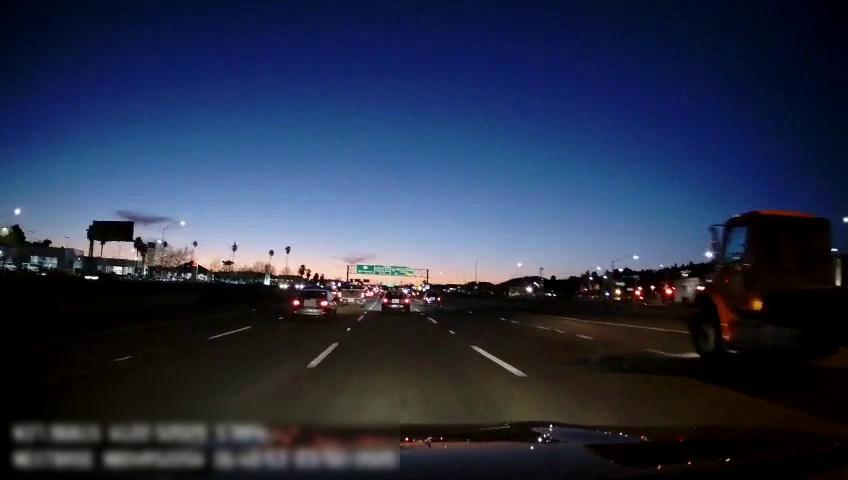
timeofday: Night
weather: Other
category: Drivable Space
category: Vehicles | Car
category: Vehicles | Truck
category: Vehicles | Car
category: Vehicles | Truck
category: Vehicles | Car
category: Vehicles | Car
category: Lanes | Alternate Lane
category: Lanes | Alternate Lane
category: Lanes | Current Lane
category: Lanes | Current Lane
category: Lanes | Alternate Lane
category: Lanes | Alternate Lane
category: Traffic | Signs
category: Traffic | Signs
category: Traffic | Signs
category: Traffic | Signs